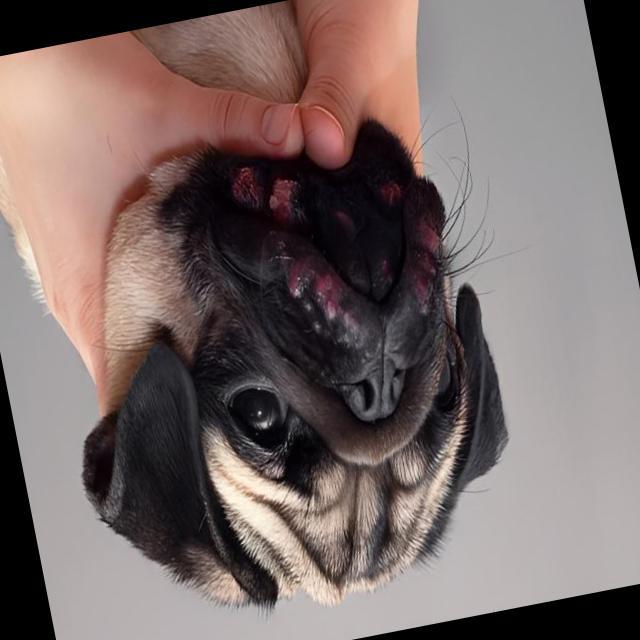
Canine dermatitis — inflammation of the skin presenting with erythema, pruritus, papules, and excoriation. May be allergic, contact, or atopic in origin.